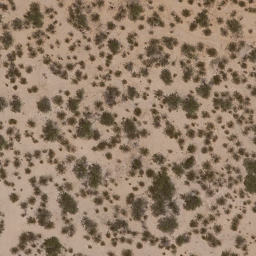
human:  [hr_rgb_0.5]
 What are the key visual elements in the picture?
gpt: chaparral